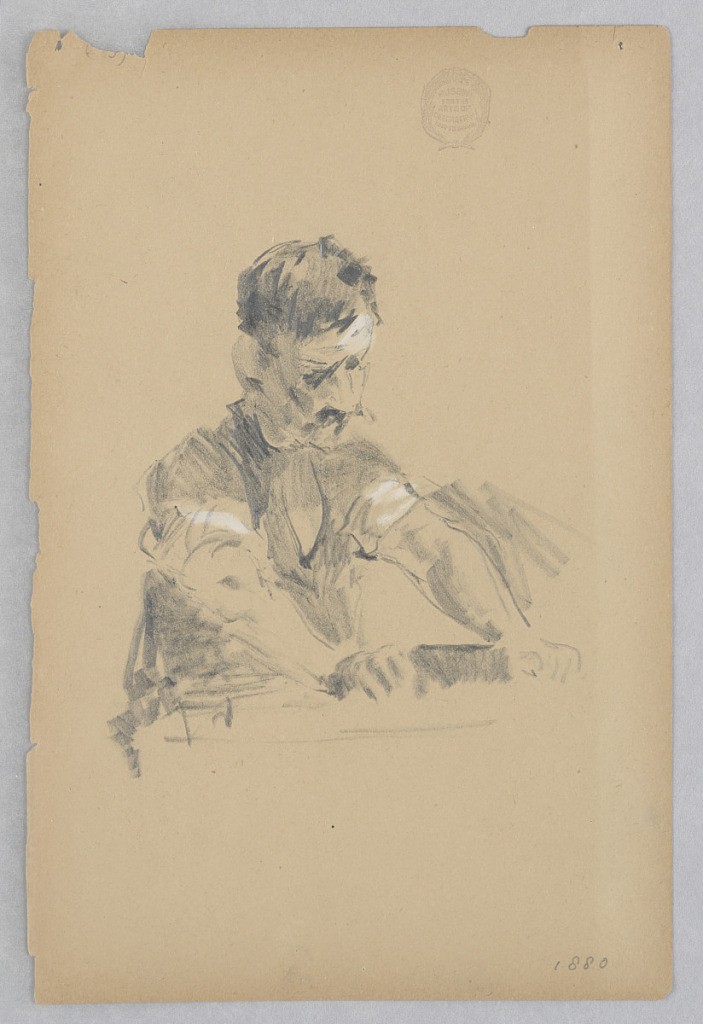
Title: Man
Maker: Robert Frederick Blum, American, 1857–1903
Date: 1880
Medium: Brush and gouache, graphite on wove paper
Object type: Drawing
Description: Sketch of a male figure.